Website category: university
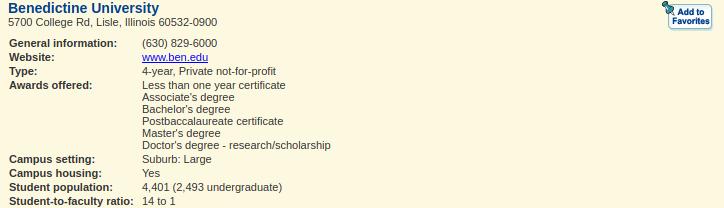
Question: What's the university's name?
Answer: Benedictine University

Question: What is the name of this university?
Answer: Benedictine University

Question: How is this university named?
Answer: Benedictine University

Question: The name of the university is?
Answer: Benedictine University

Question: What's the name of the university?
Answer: Benedictine University

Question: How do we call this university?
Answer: Benedictine University

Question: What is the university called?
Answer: Benedictine University

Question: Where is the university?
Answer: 5700 College Rd, Lisle, Illinois 60532-0900

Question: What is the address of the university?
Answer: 5700 College Rd, Lisle, Illinois 60532-0900

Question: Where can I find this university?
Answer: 5700 College Rd, Lisle, Illinois 60532-0900

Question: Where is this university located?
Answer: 5700 College Rd, Lisle, Illinois 60532-0900

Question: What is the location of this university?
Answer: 5700 College Rd, Lisle, Illinois 60532-0900

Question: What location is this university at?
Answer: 5700 College Rd, Lisle, Illinois 60532-0900

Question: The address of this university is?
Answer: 5700 College Rd, Lisle, Illinois 60532-0900

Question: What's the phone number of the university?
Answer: (630) 829-6000

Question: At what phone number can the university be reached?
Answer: (630) 829-6000

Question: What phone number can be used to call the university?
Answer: (630) 829-6000

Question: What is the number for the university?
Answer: (630) 829-6000

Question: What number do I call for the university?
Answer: (630) 829-6000

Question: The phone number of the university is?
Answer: (630) 829-6000

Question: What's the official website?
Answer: www.ben.edu

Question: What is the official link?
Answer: www.ben.edu

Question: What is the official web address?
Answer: www.ben.edu

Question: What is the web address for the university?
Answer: www.ben.edu

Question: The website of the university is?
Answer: www.ben.edu

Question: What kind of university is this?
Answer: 4-year, Private not-for-profit

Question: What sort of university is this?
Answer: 4-year, Private not-for-profit

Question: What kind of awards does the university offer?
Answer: Less than one year certificate Associate's degree Bachelor's degree Postbaccalaureate certificate Master's degree Doctor's degree - research/scholarship

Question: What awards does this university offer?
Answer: Less than one year certificate Associate's degree Bachelor's degree Postbaccalaureate certificate Master's degree Doctor's degree - research/scholarship

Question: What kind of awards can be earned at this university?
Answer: Less than one year certificate Associate's degree Bachelor's degree Postbaccalaureate certificate Master's degree Doctor's degree - research/scholarship

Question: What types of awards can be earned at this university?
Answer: Less than one year certificate Associate's degree Bachelor's degree Postbaccalaureate certificate Master's degree Doctor's degree - research/scholarship

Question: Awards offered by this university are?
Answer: Less than one year certificate Associate's degree Bachelor's degree Postbaccalaureate certificate Master's degree Doctor's degree - research/scholarship

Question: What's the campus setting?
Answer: Suburb: Large

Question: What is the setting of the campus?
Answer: Suburb: Large

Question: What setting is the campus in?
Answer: Suburb: Large

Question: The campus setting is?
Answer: Suburb: Large

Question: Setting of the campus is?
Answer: Suburb: Large

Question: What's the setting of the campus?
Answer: Suburb: Large

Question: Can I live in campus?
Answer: Yes

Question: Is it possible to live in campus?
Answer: Yes

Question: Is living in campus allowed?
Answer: Yes

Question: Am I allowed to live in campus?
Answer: Yes

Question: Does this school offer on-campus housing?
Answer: Yes

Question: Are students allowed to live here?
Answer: Yes

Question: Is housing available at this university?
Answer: Yes

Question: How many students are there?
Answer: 4,401 (2,493 undergraduate)

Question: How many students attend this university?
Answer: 4,401 (2,493 undergraduate)

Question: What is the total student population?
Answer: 4,401 (2,493 undergraduate)

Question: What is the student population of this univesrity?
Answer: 4,401 (2,493 undergraduate)

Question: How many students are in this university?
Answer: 4,401 (2,493 undergraduate)

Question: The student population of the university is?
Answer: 4,401 (2,493 undergraduate)

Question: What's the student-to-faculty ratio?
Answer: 14 to 1

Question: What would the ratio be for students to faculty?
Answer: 14 to 1

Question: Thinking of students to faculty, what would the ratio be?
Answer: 14 to 1

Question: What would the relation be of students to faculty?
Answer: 14 to 1

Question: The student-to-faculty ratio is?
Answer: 14 to 1

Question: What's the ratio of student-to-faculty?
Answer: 14 to 1

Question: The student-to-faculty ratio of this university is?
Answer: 14 to 1